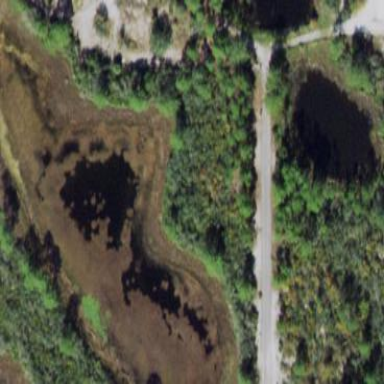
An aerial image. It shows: Marshy wetland area.